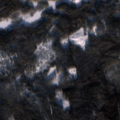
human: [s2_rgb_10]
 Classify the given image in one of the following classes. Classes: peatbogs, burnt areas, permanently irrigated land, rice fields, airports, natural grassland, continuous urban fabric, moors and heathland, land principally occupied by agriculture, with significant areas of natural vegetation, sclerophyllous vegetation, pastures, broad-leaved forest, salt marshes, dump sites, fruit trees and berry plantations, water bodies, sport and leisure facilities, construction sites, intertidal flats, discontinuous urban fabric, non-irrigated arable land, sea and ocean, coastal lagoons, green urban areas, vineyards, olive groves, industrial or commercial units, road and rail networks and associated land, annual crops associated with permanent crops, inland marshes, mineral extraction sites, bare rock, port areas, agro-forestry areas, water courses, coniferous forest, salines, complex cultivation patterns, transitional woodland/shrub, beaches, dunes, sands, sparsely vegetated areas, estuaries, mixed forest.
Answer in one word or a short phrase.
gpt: coniferous forest